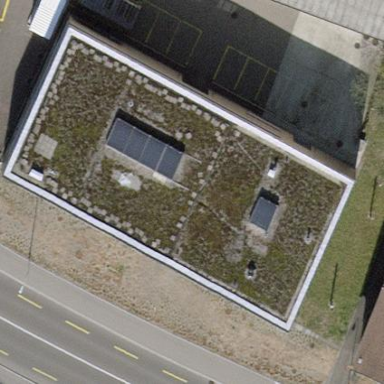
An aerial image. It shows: Building designated as water works.